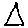
Label: triangle